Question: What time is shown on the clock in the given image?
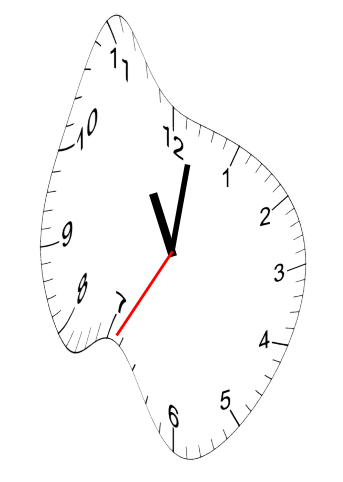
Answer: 11:01:35